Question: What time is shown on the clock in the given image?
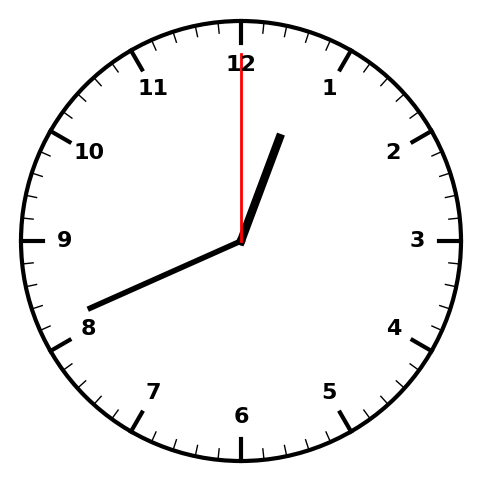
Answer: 12:41:00